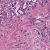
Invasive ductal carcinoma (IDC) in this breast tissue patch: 1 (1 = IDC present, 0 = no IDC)